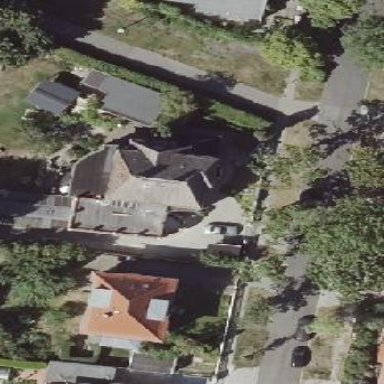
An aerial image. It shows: Simple and straightforward house.